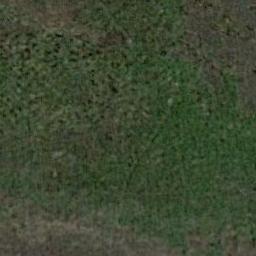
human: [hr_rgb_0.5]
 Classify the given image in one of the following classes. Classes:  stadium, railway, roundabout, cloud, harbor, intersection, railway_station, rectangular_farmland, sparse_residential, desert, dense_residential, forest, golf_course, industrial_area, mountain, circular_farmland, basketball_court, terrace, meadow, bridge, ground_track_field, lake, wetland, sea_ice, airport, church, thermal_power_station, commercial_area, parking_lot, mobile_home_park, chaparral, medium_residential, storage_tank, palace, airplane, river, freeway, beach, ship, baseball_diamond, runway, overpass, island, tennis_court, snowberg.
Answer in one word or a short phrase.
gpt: meadow